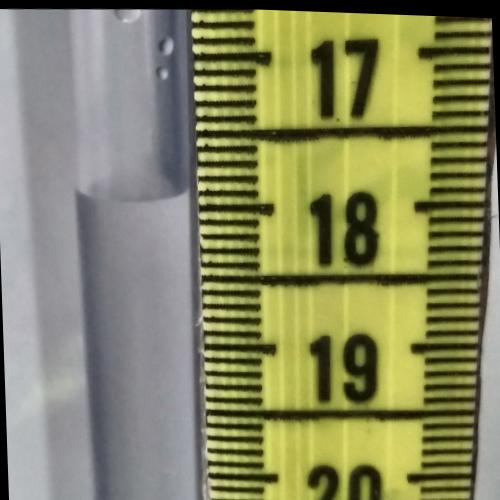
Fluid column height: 17.9 cm